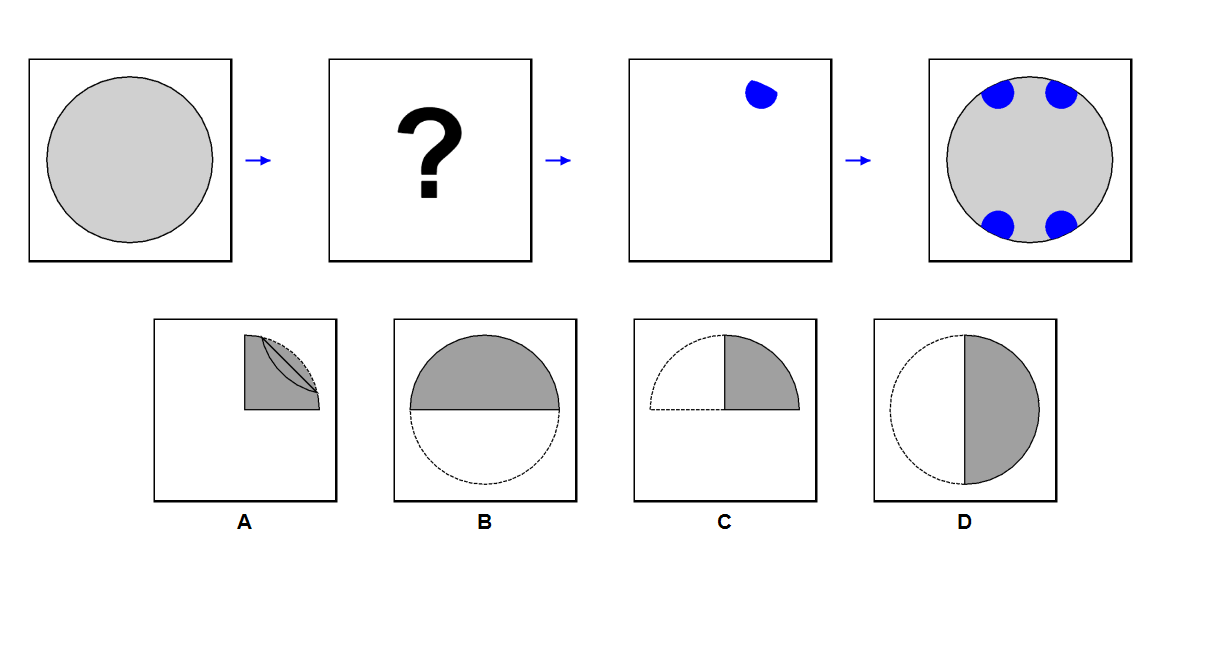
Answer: D